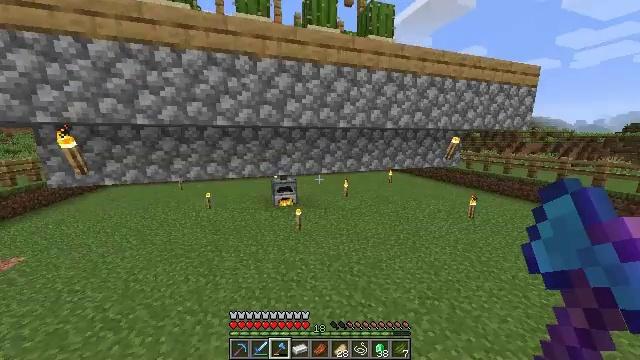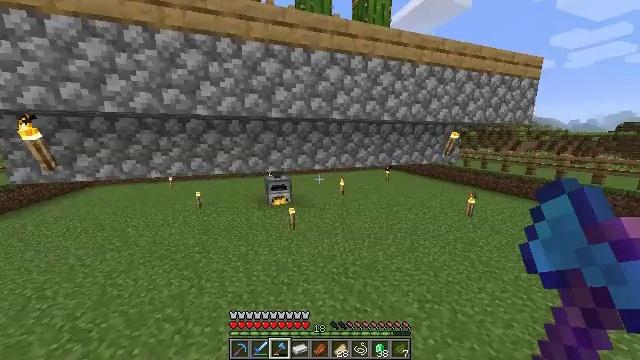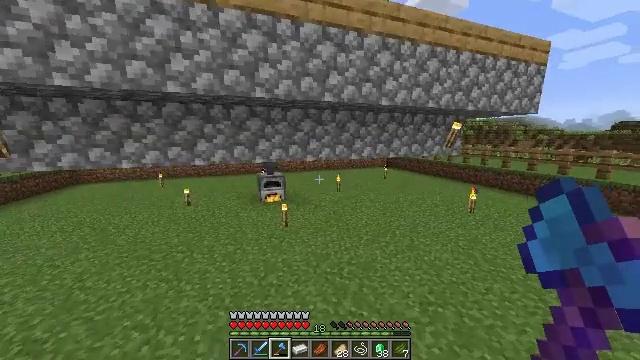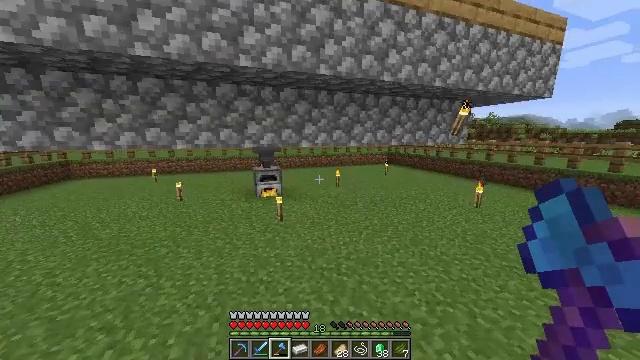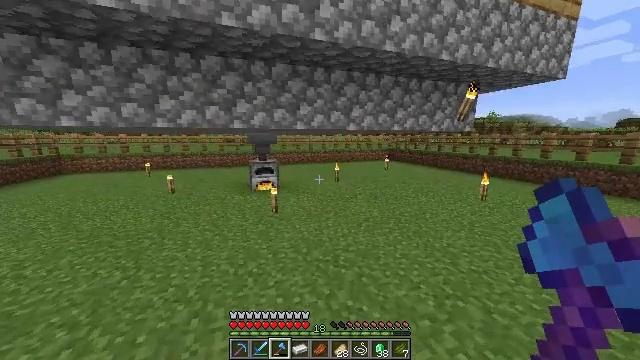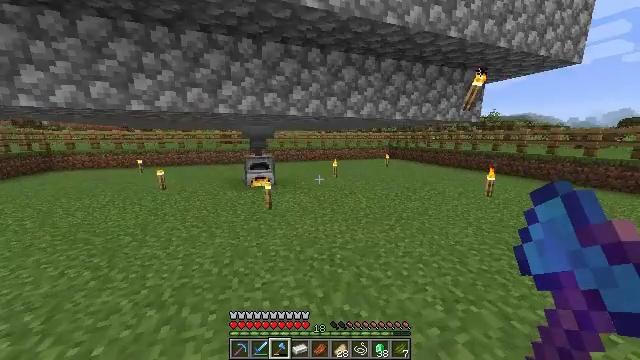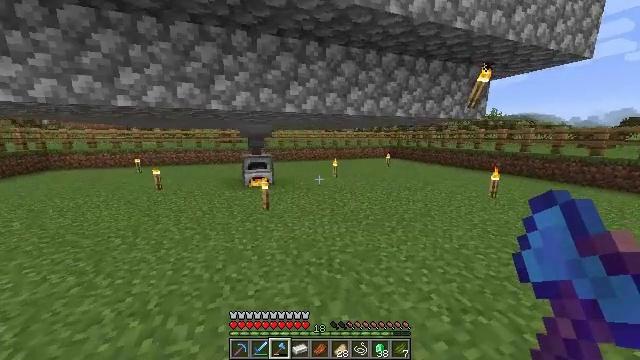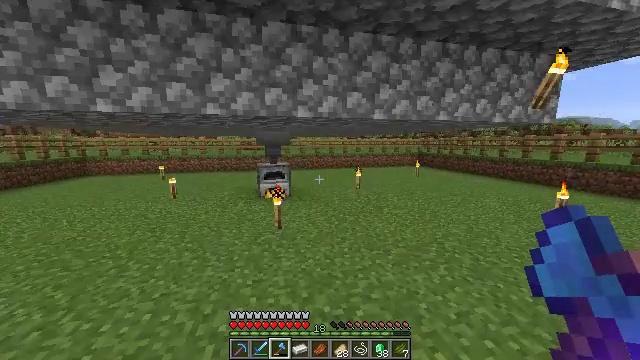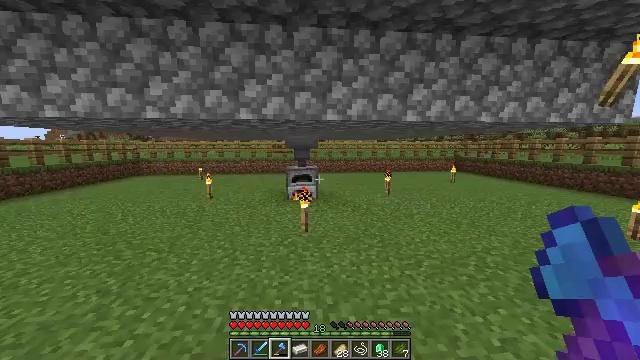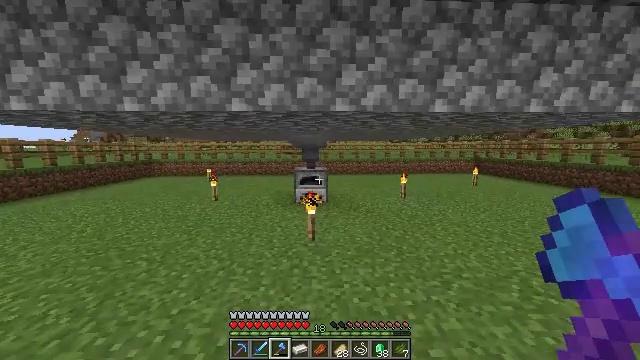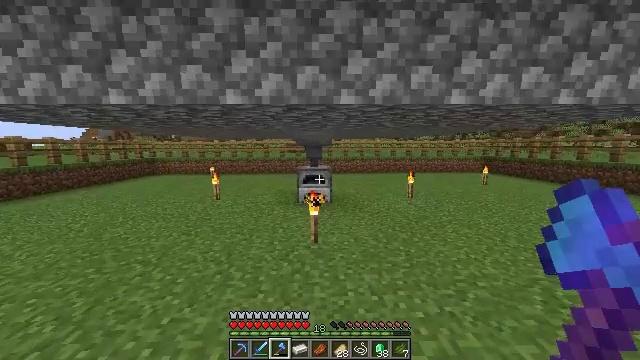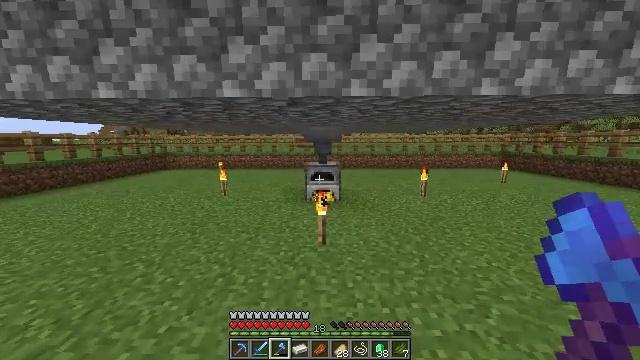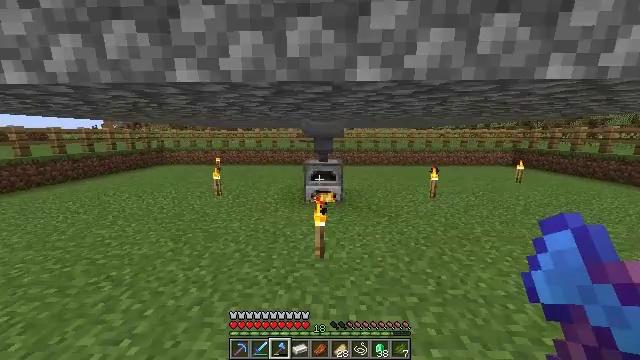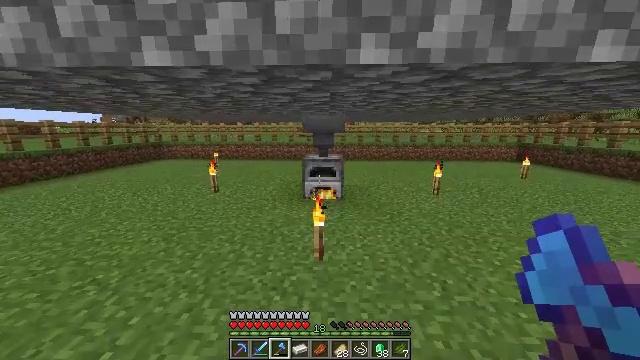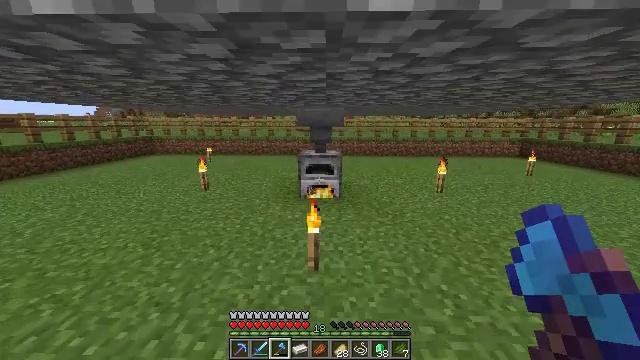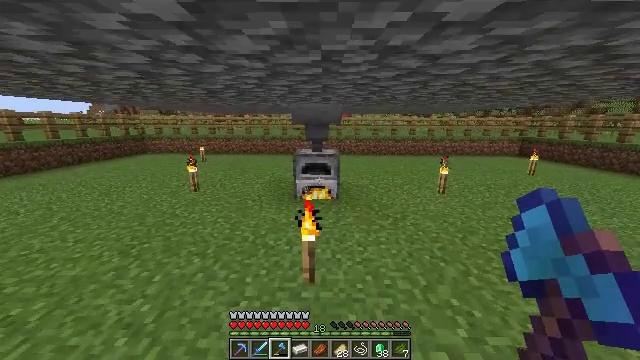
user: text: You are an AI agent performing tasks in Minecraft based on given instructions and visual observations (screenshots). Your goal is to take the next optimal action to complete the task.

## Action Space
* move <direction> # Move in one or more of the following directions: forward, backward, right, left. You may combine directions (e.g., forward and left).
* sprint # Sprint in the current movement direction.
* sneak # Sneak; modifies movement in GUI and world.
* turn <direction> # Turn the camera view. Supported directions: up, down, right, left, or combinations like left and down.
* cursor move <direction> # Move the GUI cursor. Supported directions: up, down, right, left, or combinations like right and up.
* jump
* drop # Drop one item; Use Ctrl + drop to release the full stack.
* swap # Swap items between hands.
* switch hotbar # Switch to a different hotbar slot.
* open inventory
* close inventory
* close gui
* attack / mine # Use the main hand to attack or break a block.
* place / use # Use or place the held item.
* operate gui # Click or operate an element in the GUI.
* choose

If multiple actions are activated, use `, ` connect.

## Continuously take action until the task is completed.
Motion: motion action
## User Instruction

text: Produce green dye by cooking cactus.
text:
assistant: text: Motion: move forward, sprint, jump
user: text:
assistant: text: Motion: move forward, sprint, jump
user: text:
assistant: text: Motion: move forward, sprint, jump
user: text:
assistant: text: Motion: move forward, sprint, jump
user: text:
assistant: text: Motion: move forward, jump
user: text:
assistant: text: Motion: move forward
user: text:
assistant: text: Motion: move forward, turn left and up
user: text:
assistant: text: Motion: move forward, turn left
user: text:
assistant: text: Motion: move forward, turn left
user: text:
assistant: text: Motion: move forward, turn left
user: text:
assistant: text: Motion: move forward, sprint, turn left and down
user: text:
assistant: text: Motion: move forward, sprint, turn down
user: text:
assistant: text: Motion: move forward, sprint, turn down
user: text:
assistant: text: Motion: move forward, sprint, turn down
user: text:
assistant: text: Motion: move forward, sprint
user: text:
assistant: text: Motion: move forward
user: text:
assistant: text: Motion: move forward
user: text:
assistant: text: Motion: move forward
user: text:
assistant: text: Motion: move forward, sprint
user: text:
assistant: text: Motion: move forward, sprint
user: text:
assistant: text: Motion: move forward, sprint, turn down
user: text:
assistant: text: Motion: move forward, turn down
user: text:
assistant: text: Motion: move forward, turn down
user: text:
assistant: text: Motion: use / place
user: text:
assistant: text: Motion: use / place
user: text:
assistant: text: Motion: use / place
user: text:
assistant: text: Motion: no_op
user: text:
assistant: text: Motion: no_op
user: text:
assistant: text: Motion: open gui
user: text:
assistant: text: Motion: no_op